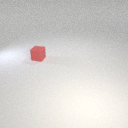
small red rubber cube